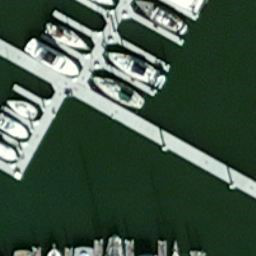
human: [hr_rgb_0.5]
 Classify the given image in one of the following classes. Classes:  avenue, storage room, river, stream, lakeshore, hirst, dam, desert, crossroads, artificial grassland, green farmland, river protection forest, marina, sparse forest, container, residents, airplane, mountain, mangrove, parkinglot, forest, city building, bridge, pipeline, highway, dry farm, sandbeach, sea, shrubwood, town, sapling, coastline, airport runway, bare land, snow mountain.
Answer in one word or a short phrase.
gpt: marina